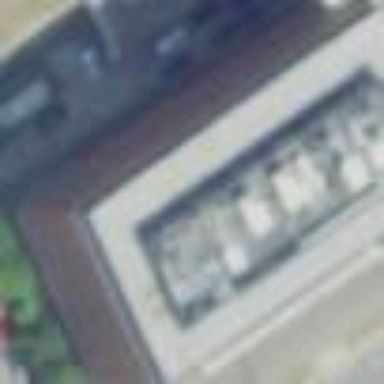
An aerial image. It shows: University building.